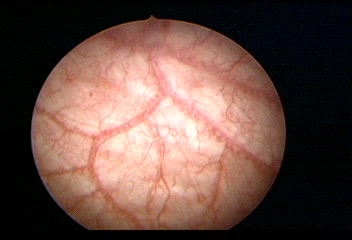
Modality: WLC
Class: Normal mucosa
Bladder cancer association: No